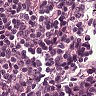
Metastatic tissue present: no